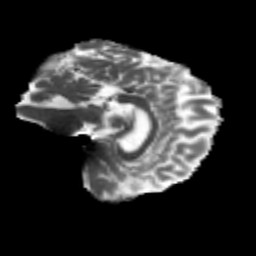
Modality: MD
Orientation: sagittal
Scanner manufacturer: siemens
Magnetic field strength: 3 T
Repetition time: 4.16 s
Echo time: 0.0806 s